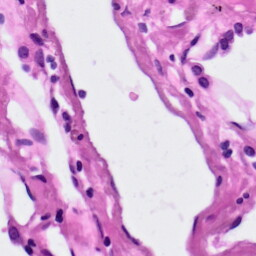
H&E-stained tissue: Lung